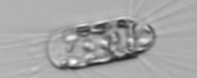
Label: Corethron_hystrix